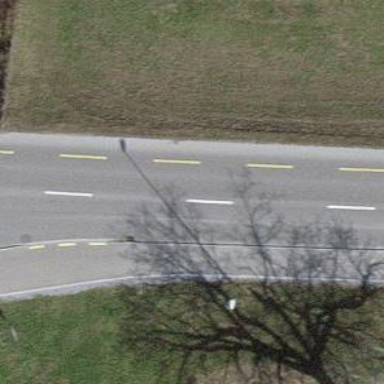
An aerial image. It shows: Secondary road with asphalt surface. It has designated cycle lane on the left side.